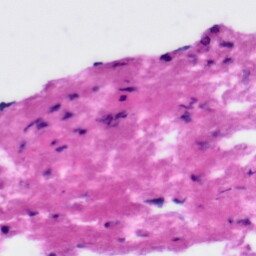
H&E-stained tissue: Tonsil